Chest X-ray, PA view. Patient: 64 years old, sex M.
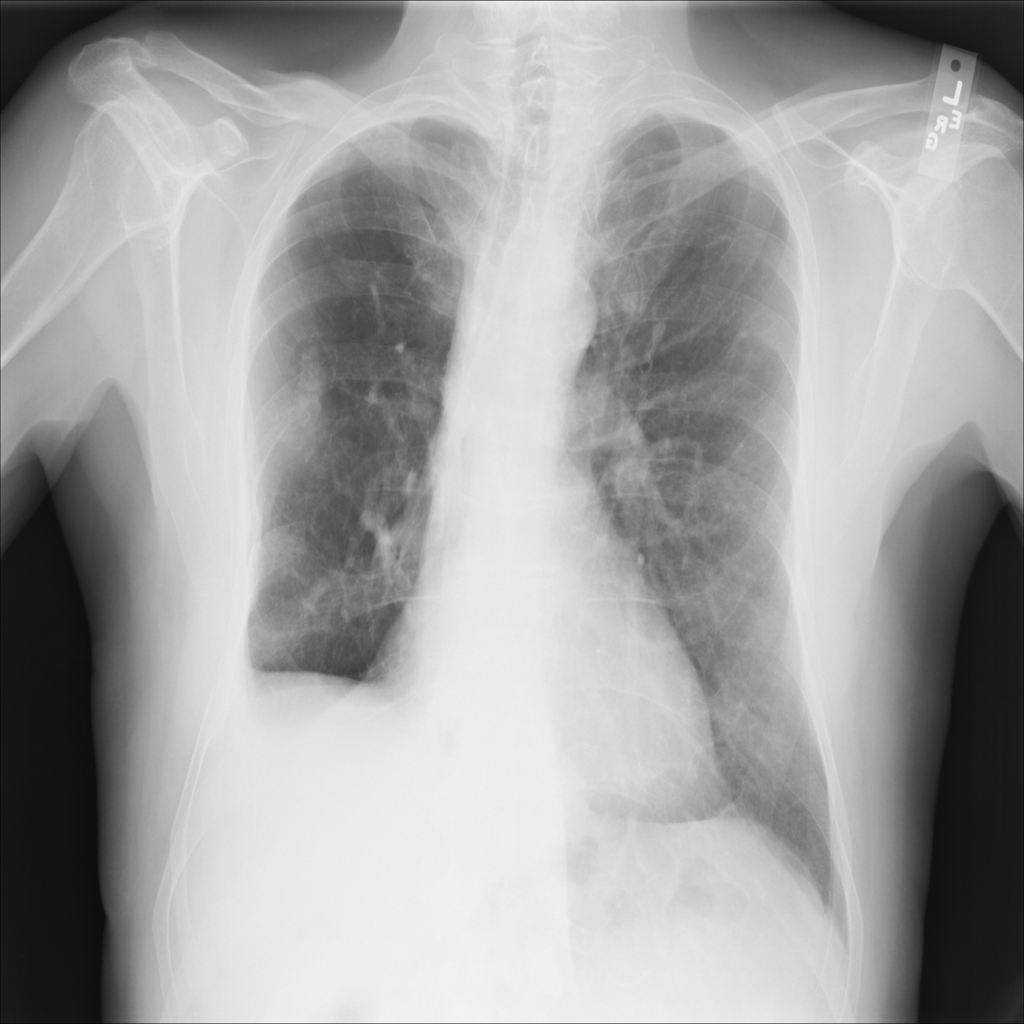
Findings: Effusion